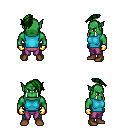
a pixel art fantasy rpg character, male body template, orc, green skin, teal sleeveless shirt, magenta pants, green long mohawk hairstyle, gold gloves, brown shoes, four views (front, back, left, right), 2x2 character sprite sheet, small pixel art, hard edges, no anti-aliasing